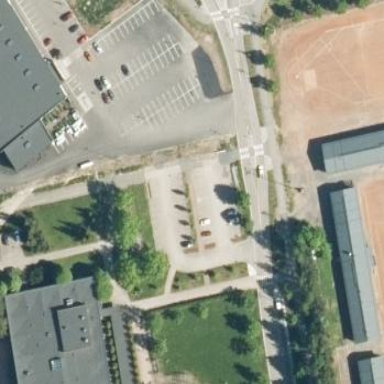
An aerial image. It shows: Parking area designated for parking.